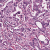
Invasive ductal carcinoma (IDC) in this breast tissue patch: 1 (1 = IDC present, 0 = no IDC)